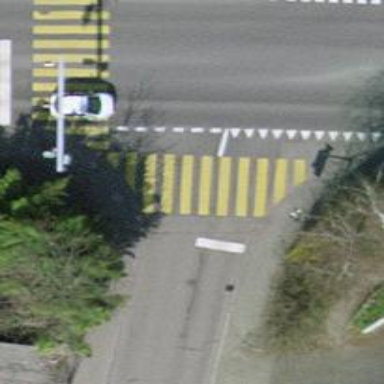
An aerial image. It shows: Crossing with traffic signals.